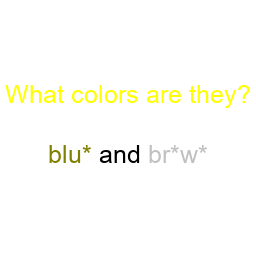
Color: olive, silver
Color name shown: blue, brown
Background color: white
Question text color: yellow